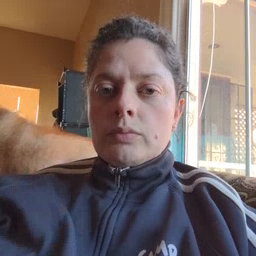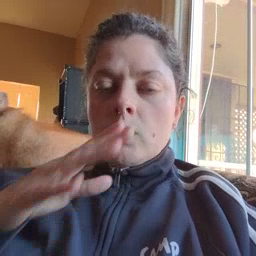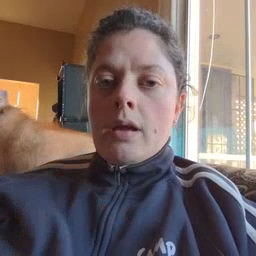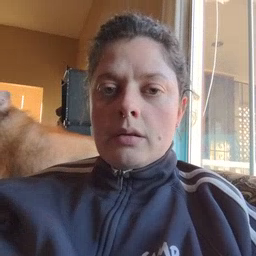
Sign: quiet